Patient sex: F
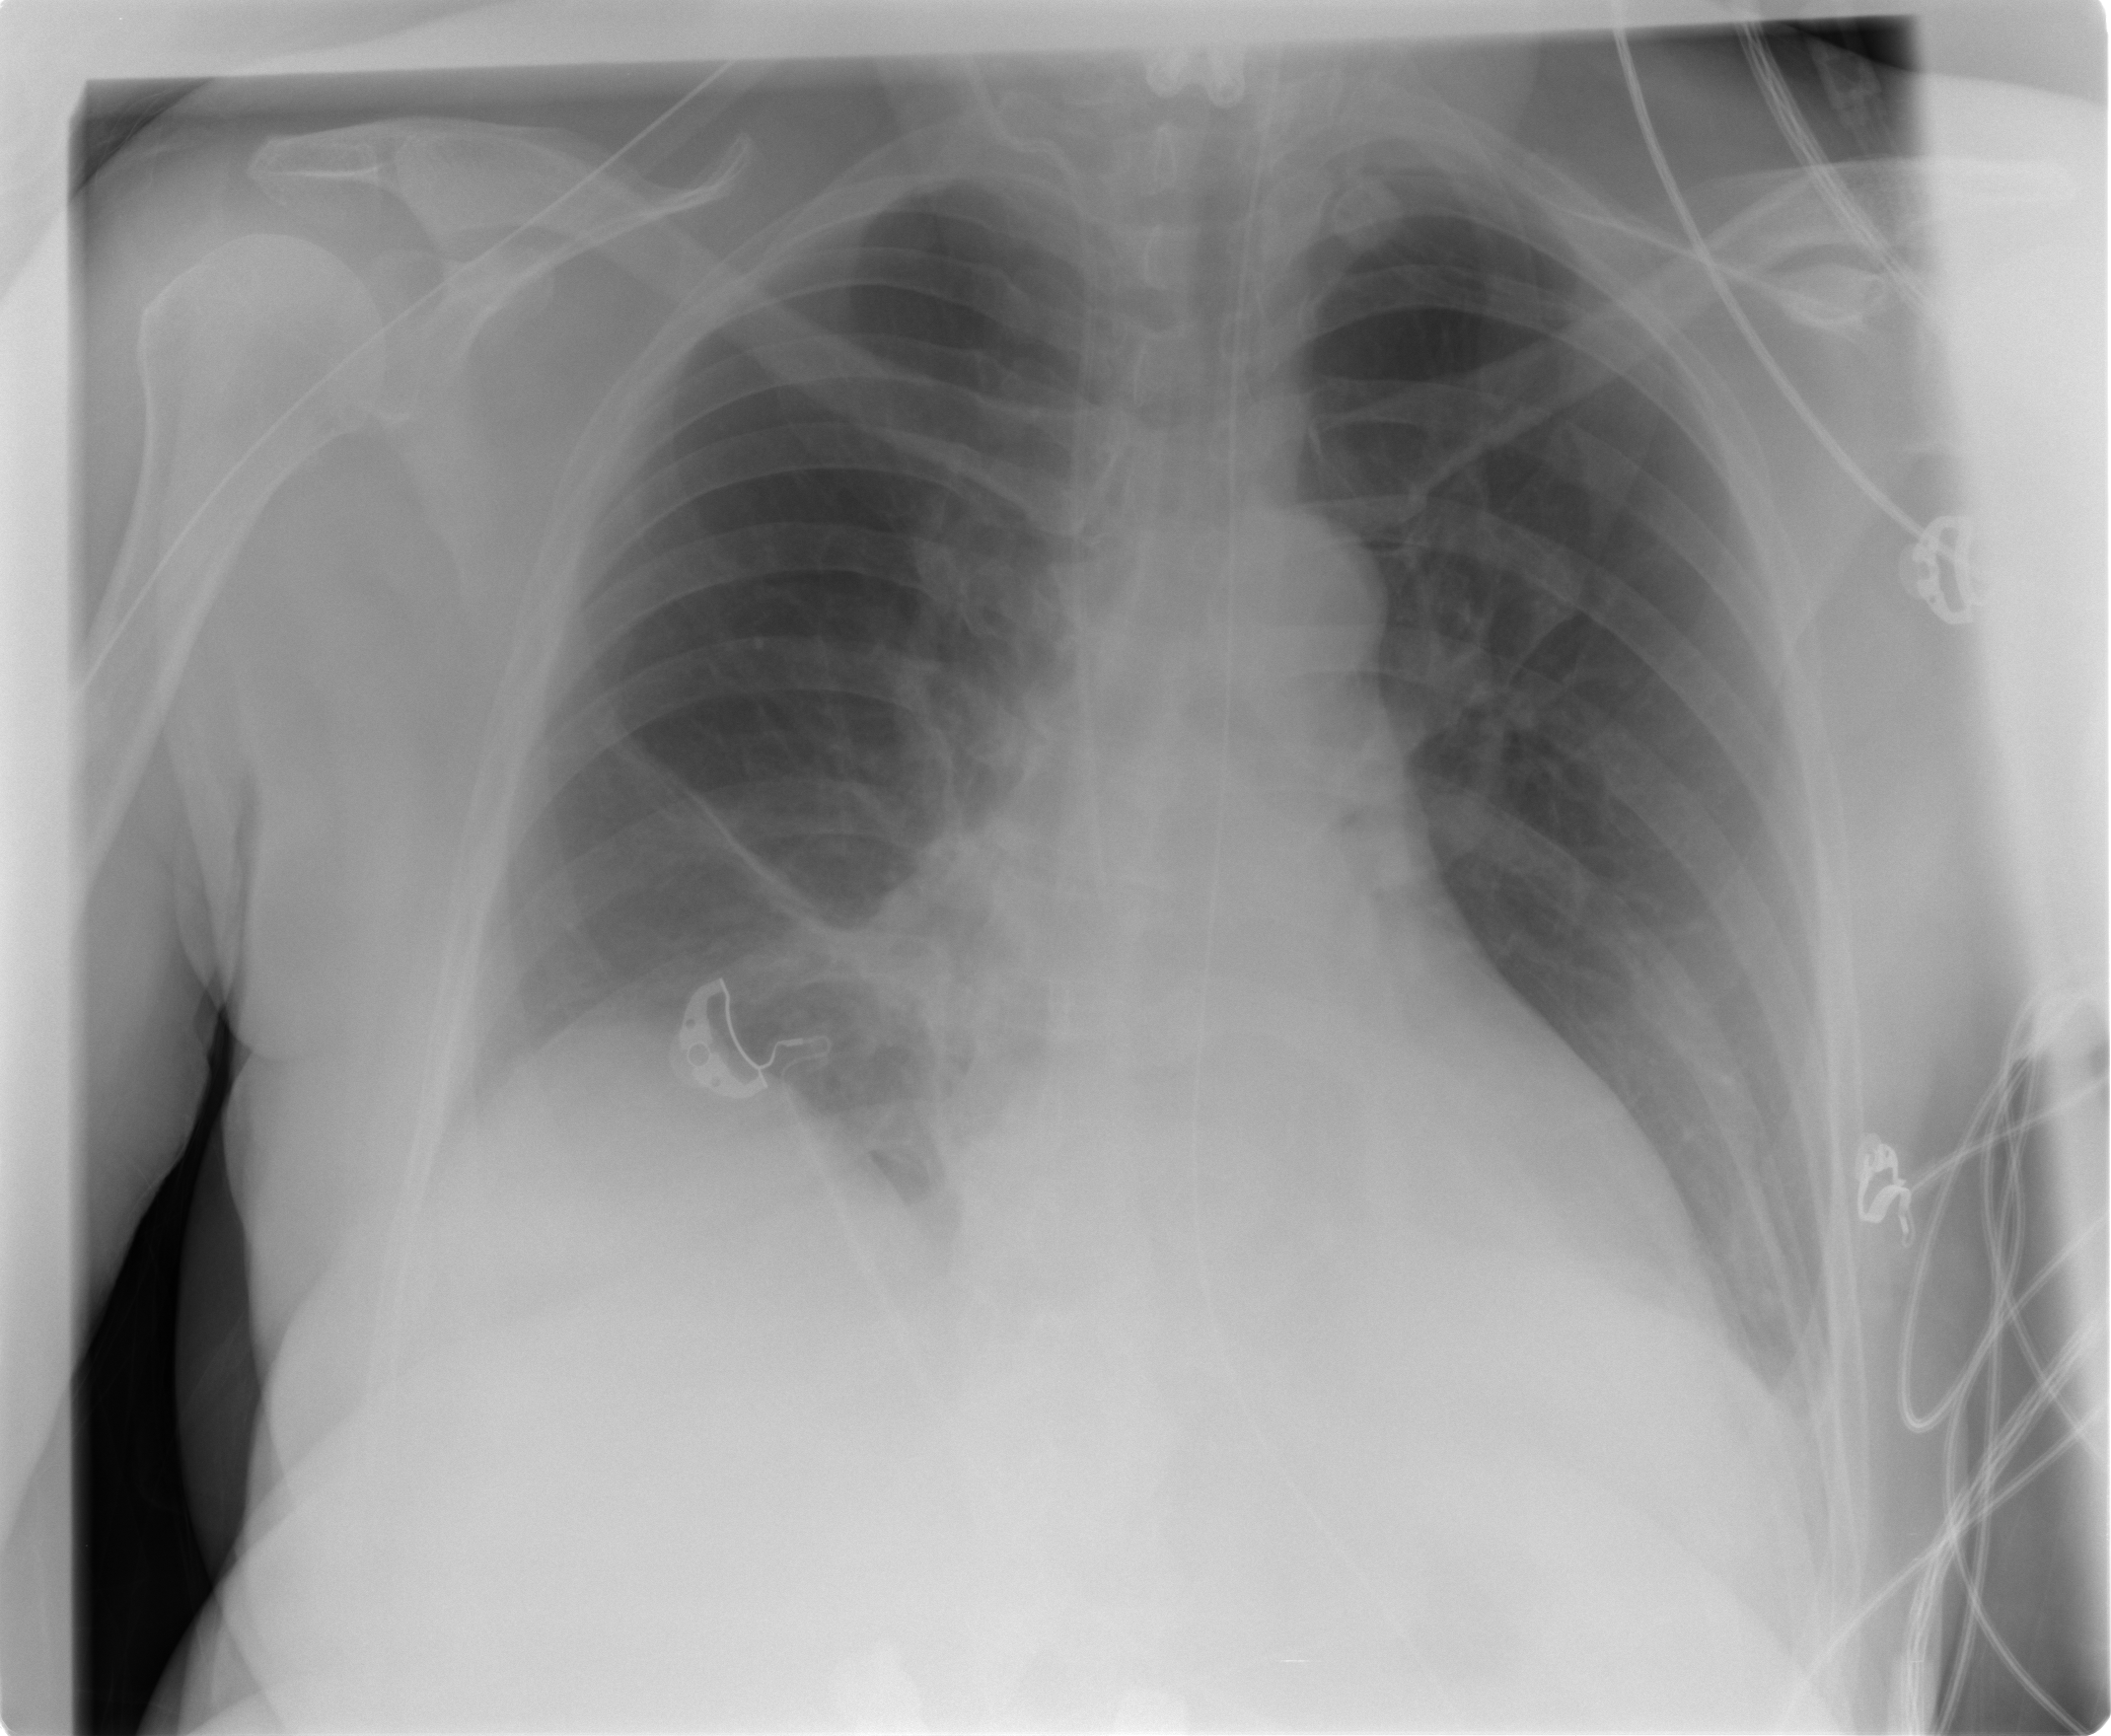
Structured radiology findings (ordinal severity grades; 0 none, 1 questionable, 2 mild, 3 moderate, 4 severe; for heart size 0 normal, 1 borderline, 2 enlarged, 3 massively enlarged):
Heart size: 0
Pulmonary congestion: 0
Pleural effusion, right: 2
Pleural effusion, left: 2
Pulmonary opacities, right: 0
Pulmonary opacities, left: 0
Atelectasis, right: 2
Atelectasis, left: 2